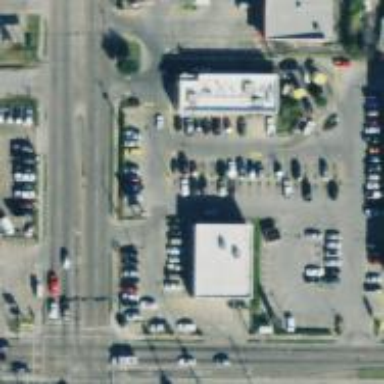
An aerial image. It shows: Parking space.